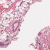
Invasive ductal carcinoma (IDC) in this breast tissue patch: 0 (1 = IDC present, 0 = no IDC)